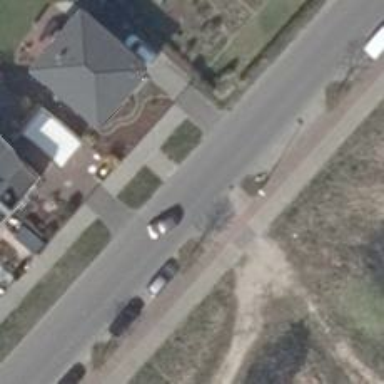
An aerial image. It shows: Tertiary road with asphalt surface. There are sidewalks on both sides and cycle track on the right.